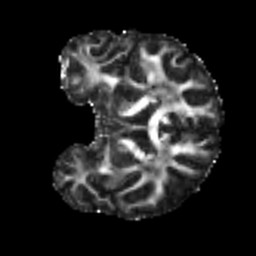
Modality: FA
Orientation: coronal
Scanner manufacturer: siemens
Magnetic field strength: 3 T
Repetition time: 4 s
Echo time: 0.0594 s